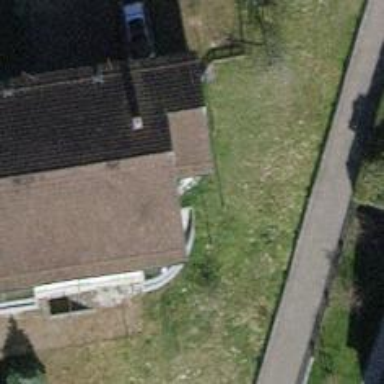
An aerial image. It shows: Flat-roofed house.